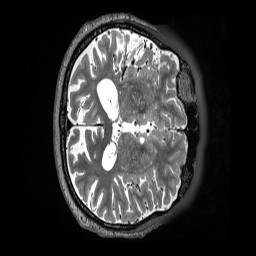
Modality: T2w
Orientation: axial
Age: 85
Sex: female